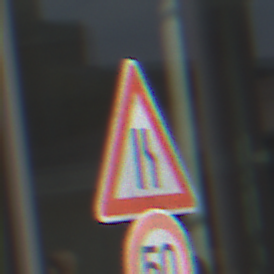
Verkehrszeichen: EinseitigVerengteFahrbahnRechts
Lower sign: Geschwindigkeit50
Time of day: MorningAfternoon
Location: Outdoor (Urban)
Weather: PartlyCloudy
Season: NotSpecified
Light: Natural